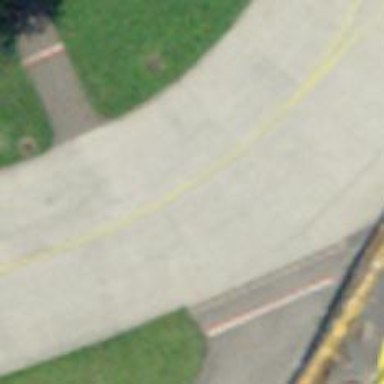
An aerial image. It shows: Service road within airport taxiway.